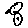
Label: bird